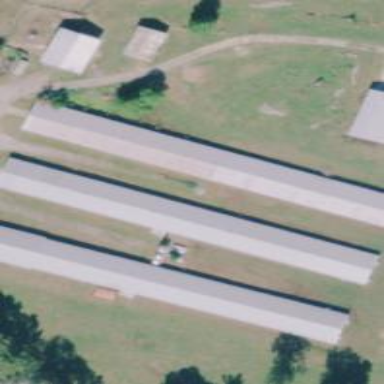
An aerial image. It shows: Chicken coop building.